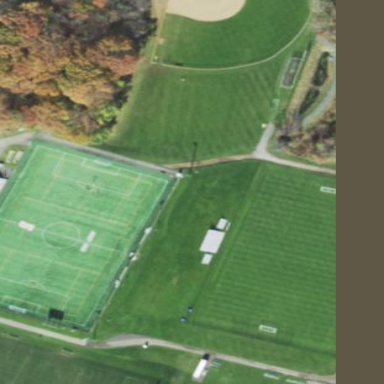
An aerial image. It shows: Soccer pitch designated for leisure and sports activities.